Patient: sex F, age 67
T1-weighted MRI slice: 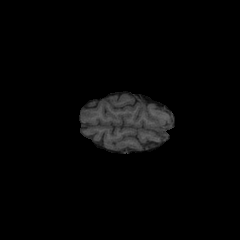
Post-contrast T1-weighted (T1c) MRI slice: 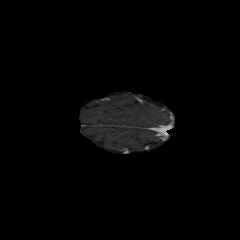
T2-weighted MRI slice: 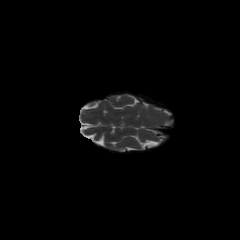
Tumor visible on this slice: no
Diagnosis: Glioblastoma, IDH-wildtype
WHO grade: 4